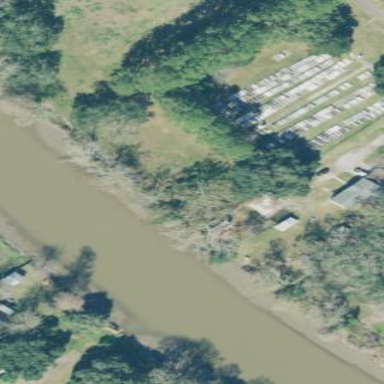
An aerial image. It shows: Cemetery.